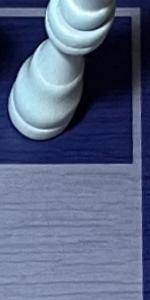
Label: Empty